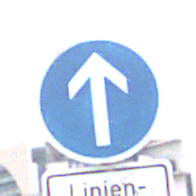
Verkehrszeichen: VorgeschriebeneFahrtrichtungGeradeaus
Zusatzzeichen unten: BesondereFahrzeugeUndTransportgueter2
Umgebung: Outdoor, Suburban
Tageszeit: Midday
Wetter: Overcast
Licht: Natural
Jahreszeit: NotSpecified
Kontrast: LowContrast